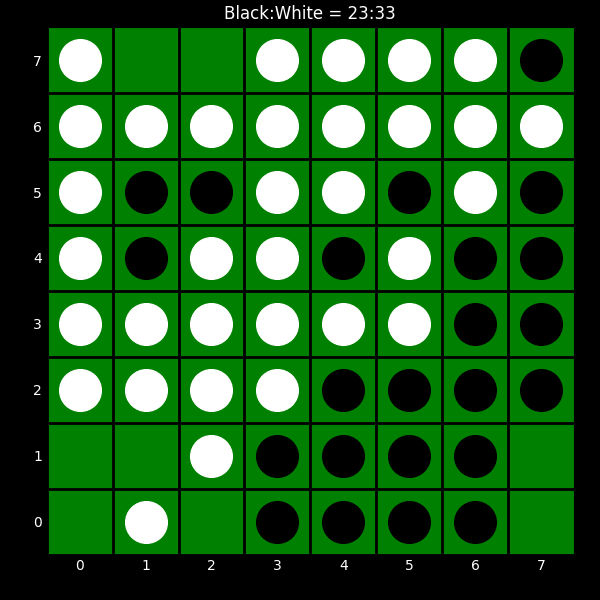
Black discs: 23
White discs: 33